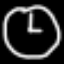
Label: clock